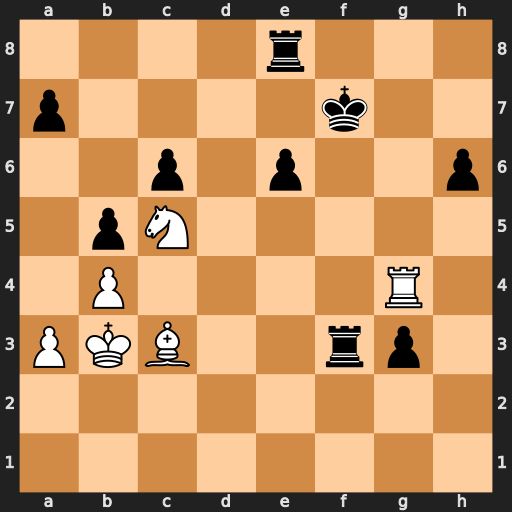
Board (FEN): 4r3/p4k2/2p1p2p/1pN5/1P4R1/PKB2rp1/8/8
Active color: w
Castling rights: -
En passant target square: -
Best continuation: Rg7+ Kf8 Nd7#